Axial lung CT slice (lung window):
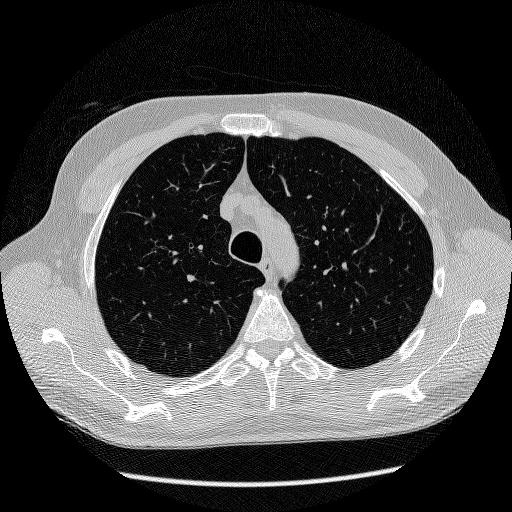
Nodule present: no